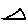
Label: triangle